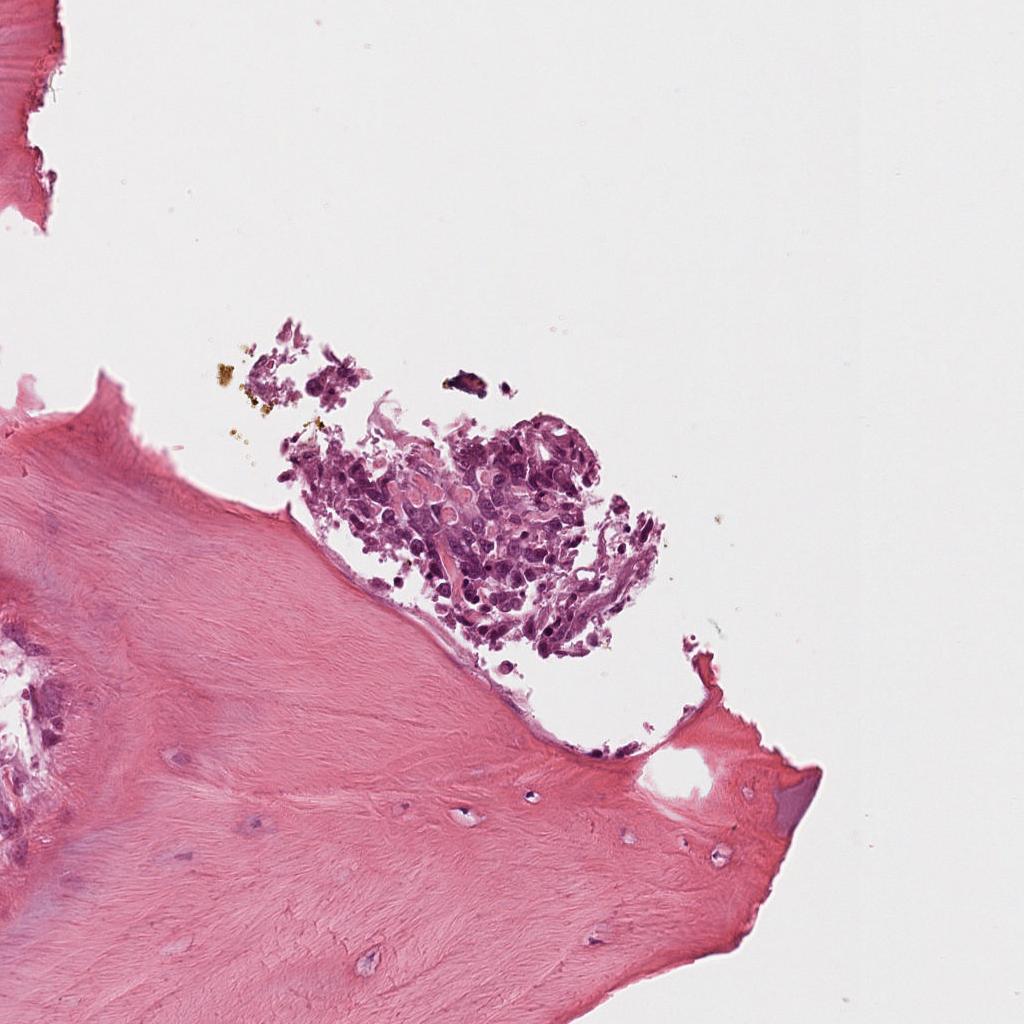
Label: Viable